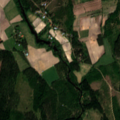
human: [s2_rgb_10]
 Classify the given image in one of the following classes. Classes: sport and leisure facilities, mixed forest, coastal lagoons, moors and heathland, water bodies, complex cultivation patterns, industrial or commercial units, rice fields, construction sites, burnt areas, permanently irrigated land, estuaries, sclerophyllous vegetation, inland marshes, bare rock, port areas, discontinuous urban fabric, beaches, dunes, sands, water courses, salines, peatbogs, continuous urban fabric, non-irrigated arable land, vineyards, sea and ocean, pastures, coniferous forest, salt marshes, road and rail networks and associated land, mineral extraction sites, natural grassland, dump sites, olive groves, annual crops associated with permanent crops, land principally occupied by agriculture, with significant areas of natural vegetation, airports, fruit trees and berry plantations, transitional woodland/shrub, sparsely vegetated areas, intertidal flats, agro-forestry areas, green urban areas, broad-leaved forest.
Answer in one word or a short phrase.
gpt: non-irrigated arable land, land principally occupied by agriculture, with significant areas of natural vegetation, coniferous forest, mixed forest